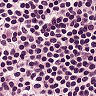
Metastatic tissue present: no